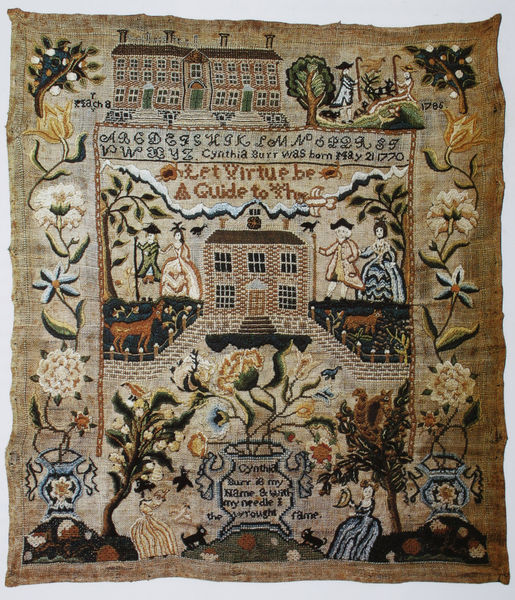
Titel: "Let Virtue be A Guide to Thee"
Künstler: Cynthia Burr
Standort: Providence (Rhode  Island)
Institution: Museum of Art, Rhode Island School of Design
Schlagwörter: baum, mann, weiß, bäume, frauen, menschen, mädchen, blume, blumen, braun, bunt, frau, hut, kleid, kleider, männer, blüte, blüten, gebäude, gras, haus, hund, obst, tier, tiere, tuch, weg, wiese, leute, muster, ornament, teppich, leinen, mensch, rahmen, häuser, natur, kirche, wiesen, bestickt, stickerei, stoff, kind, paar, personen, person, pflanze, pflanzen, england, bauern, kamin, kamine, schornstein, amphore, garten, kanne, krug, vase, topf, farbig, schrift, schule, ernte, mauer, farbe, schriftzug, treppe, treppen, bordüre, gobelin, wandteppich, handarbeit, inschrift, floral, tapestry, vasen, stufe, stufen, sticken, foto, fotografie, name, töpfe, katze, buch, kloster, seite, text, buchstaben, ehefrau, allegorie, flora, photo, pergament, krüge, mittelalter, blumenkranz, fauna, tapisserie, herrenhaus, stickereien, stickerein, gestickt, katzen, gewebe, frame, hirten, kunsthandwerk, gewebt, englisch, handschrift, mäner, paare, stick, papyrus, colour, alphabet, alphabeth, eichhörnchen, tapiserie, kreuzstich, abc, lüten, nadelmalerei, written, b, a, c, wünsche, eingang, frankreich, geburt, virtue, guide, ehepaar, vlumen, #mmer, let virtue be quide to, 21. mai 1770, may 21 1770, cynthia, papyrua, tappiserie, ggobelin